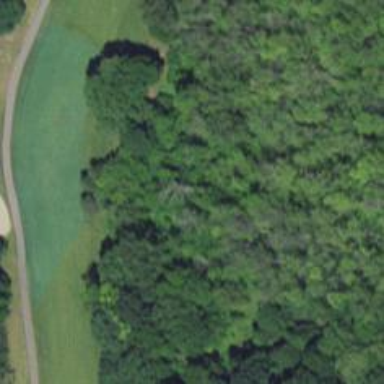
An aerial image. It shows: Grassy area designated as golf fairway.